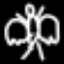
Label: angel